Question: I created carousel design application, it's working fine. I wish to show one default logo in center of the screen. so i am tried many ways, please help me.
This is my screen shot:

i wish to show one logo in center of the carousel design.
This is my xml source code:
'''
>
<LinearLayout
android:layout_weight="0.5"
android:padding="5dip"
android:gravity="top"
android:layout_width="fill_parent"
android:layout_height="fill_parent"
>
<com.globems.controls.Carousel
android:layout_width="fill_parent"
android:layout_height="fill_parent"
android:id="@+id/carousel"
pj:UseReflection="true"
pj:Items="@array/entries"
pj:Names="@array/names"
pj:SelectedItem="0"
android:animationDuration="200"
/>
<ImageView
android:id="@+id/imageView1"
android:layout_width="wrap_content"
android:layout_height="wrap_content"
android:src="@drawable/ic_launcher" />
</LinearLayout>
'''
in this code I am using imageview to show the logo but its not working.
Updated xml:
'''
<?xml version="1.0" encoding="utf-8"?>
<RelativeLayout
xmlns:android="http://schemas.android.com/apk/res/android"
xmlns:pj="http://schemas.android.com/apk/res/com.globems.main"
xmlns:bm="com.carousel.main"
android:orientation="vertical"
android:layout_width="fill_parent"
android:layout_height="fill_parent"
android:background ="@drawable/blue3"
>
<RelativeLayout
android:layout_weight="0.5"
android:padding="5dip"
android:gravity="top"
android:layout_width="fill_parent"
android:layout_height="fill_parent"
>
<com.globems.controls.Carousel
android:layout_width="fill_parent"
android:layout_height="fill_parent"
android:id="@+id/carousel"
pj:UseReflection="true"
pj:Items="@array/entries"
pj:Names="@array/names"
pj:SelectedItem="0"
android:animationDuration="200"
/>
<ImageView
android:id="@+id/imageView1"
android:layout_width="wrap_content"
android:layout_height="wrap_content"
android:src="@drawable/ic_launcher"
android:centerinHorizontal="true"
/>
</RelativeLayout>
</RelativeLayout>
'''
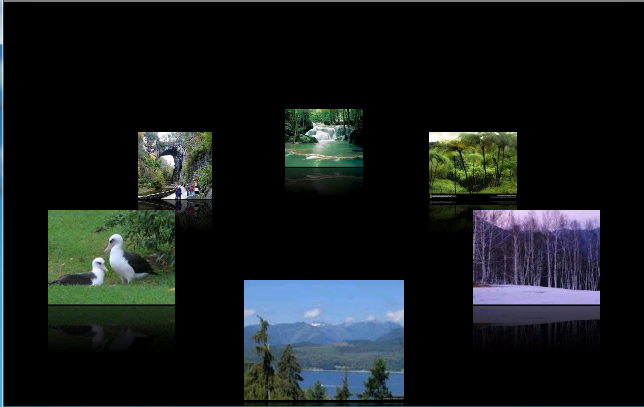
Answer: its better to Use 'RelativeLayout' and add 'android:centerinParent="true"' in imageView...
'''
<?xml version="1.0" encoding="utf-8"?>
<RelativeLayout xmlns:android="http://schemas.android.com/apk/res/android"
xmlns:pj="http://schemas.android.com/apk/res/com.globems.main"
xmlns:bm="com.carousel.main"
android:layout_width="fill_parent"
android:layout_height="fill_parent"
android:background="@drawable/blue3" >
<com.globems.controls.Carousel
android:id="@+id/carousel"
android:layout_width="fill_parent"
android:layout_height="fill_parent"
pj:Items="@array/entries"
pj:Names="@array/names"
pj:SelectedItem="0"
pj:UseReflection="true"
android:animationDuration="200" />
<ImageView
android:id="@+id/imageView1"
android:layout_width="wrap_content"
android:layout_height="wrap_content"
android:layout_centerInParent="true"
android:src="@drawable/icon" />
</RelativeLayout>
'''